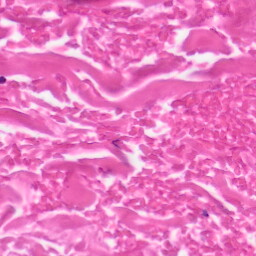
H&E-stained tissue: Skin